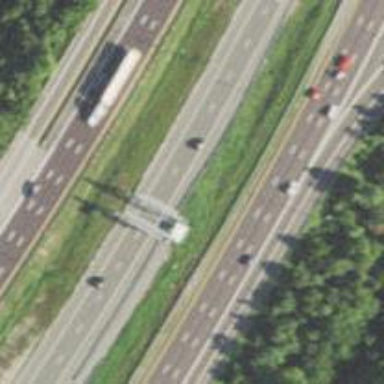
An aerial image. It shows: Toll gantry on the road.